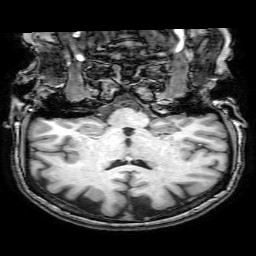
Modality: T1w
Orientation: sagittal
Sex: female
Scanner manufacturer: philips
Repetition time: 0.008181 s
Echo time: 0.00375 s